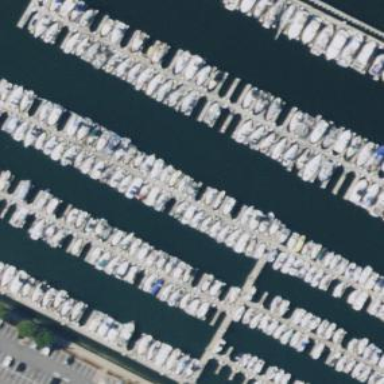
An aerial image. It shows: Marina on leisure land.